Question: My Code is this:
'''
public void onclickdial(View v) {
String str = "*#06#";
startActivity(new Intent(Intent.ACTION_DIAL,Uri.parse("tel:"+str)));
Toast.makeText(getApplicationContext(), str, Toast.LENGTH_SHORT).show(); }
'''
but there is a problem only * symbol is displayed on dial screen:

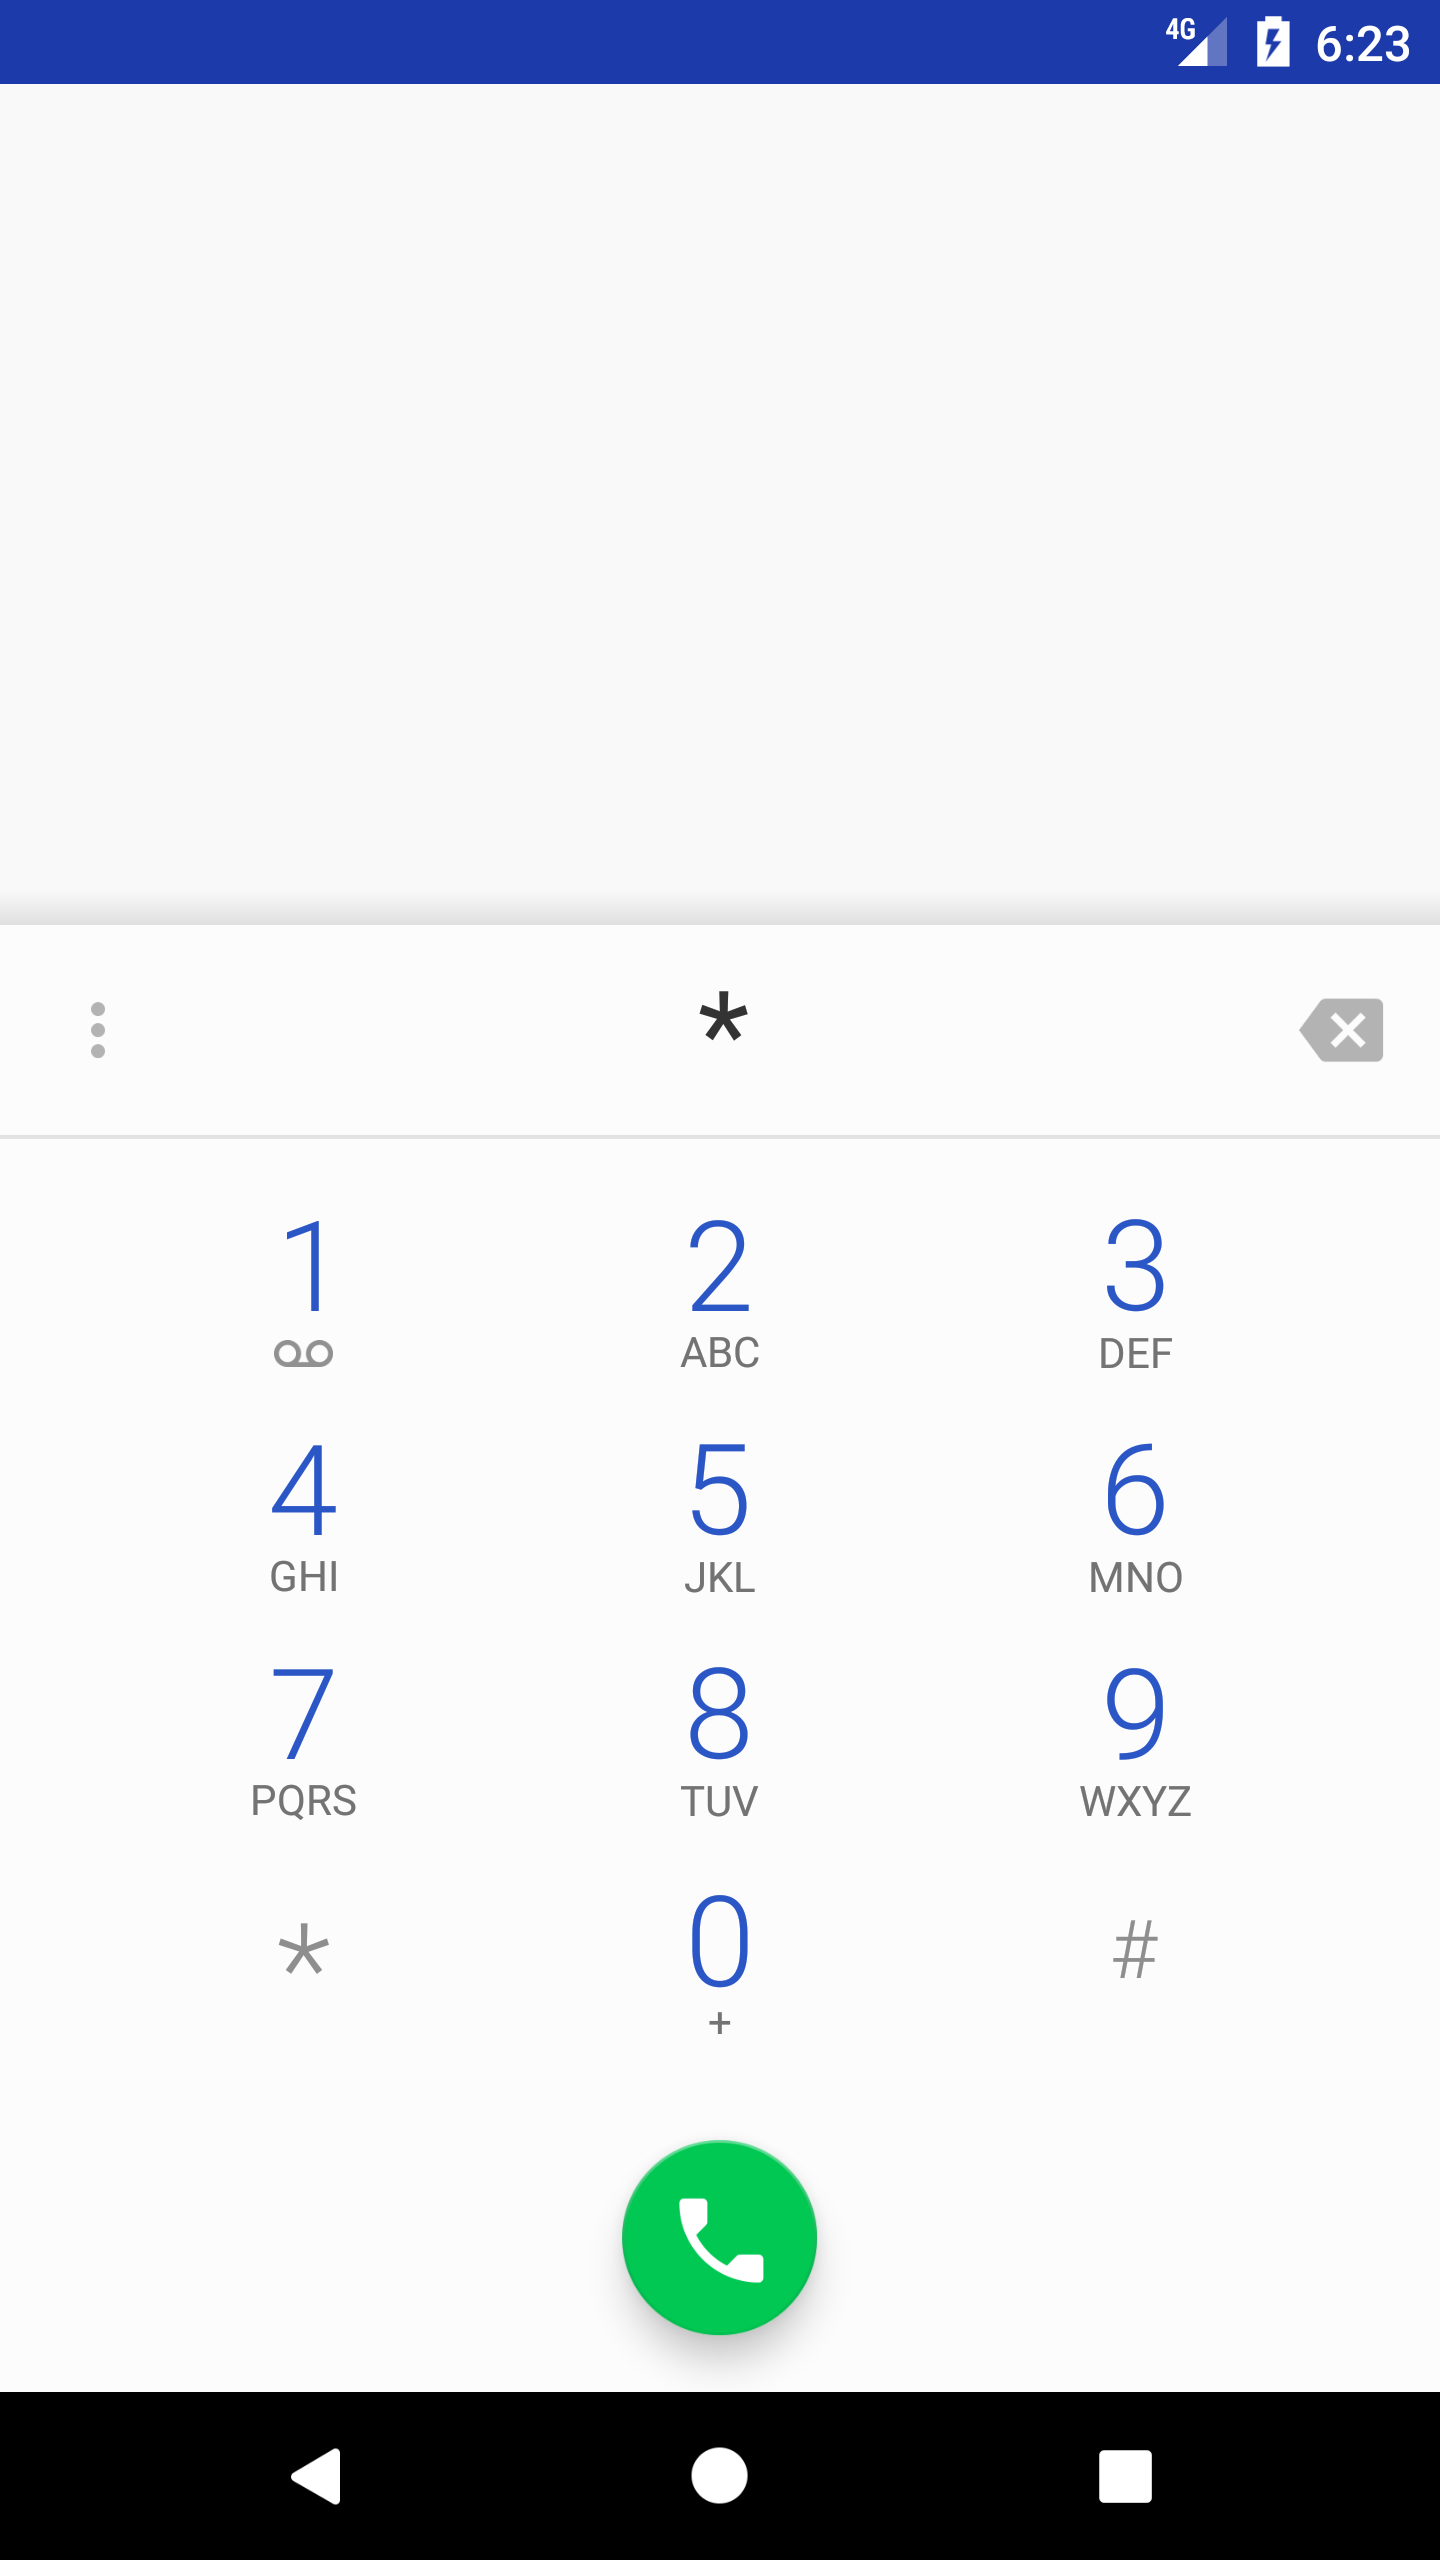
Answer: '''
String str = "*#06#";
Intent callIntent = new Intent(Intent.ACTION_DIAL);
callIntent.setData(Uri.fromParts("tel", str, ","));
Toast.makeText(getApplicationContext(), str, Toast.LENGTH_SHORT).show();
startActivity(callIntent);
'''
or:
'''
String str = "*#06#";
startActivity(new Intent(Intent.ACTION_DIAL,Uri.parse("tel:"+ Uri.encode(str))));
Toast.makeText(getApplicationContext(), str, Toast.LENGTH_SHORT).show();
'''